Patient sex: F
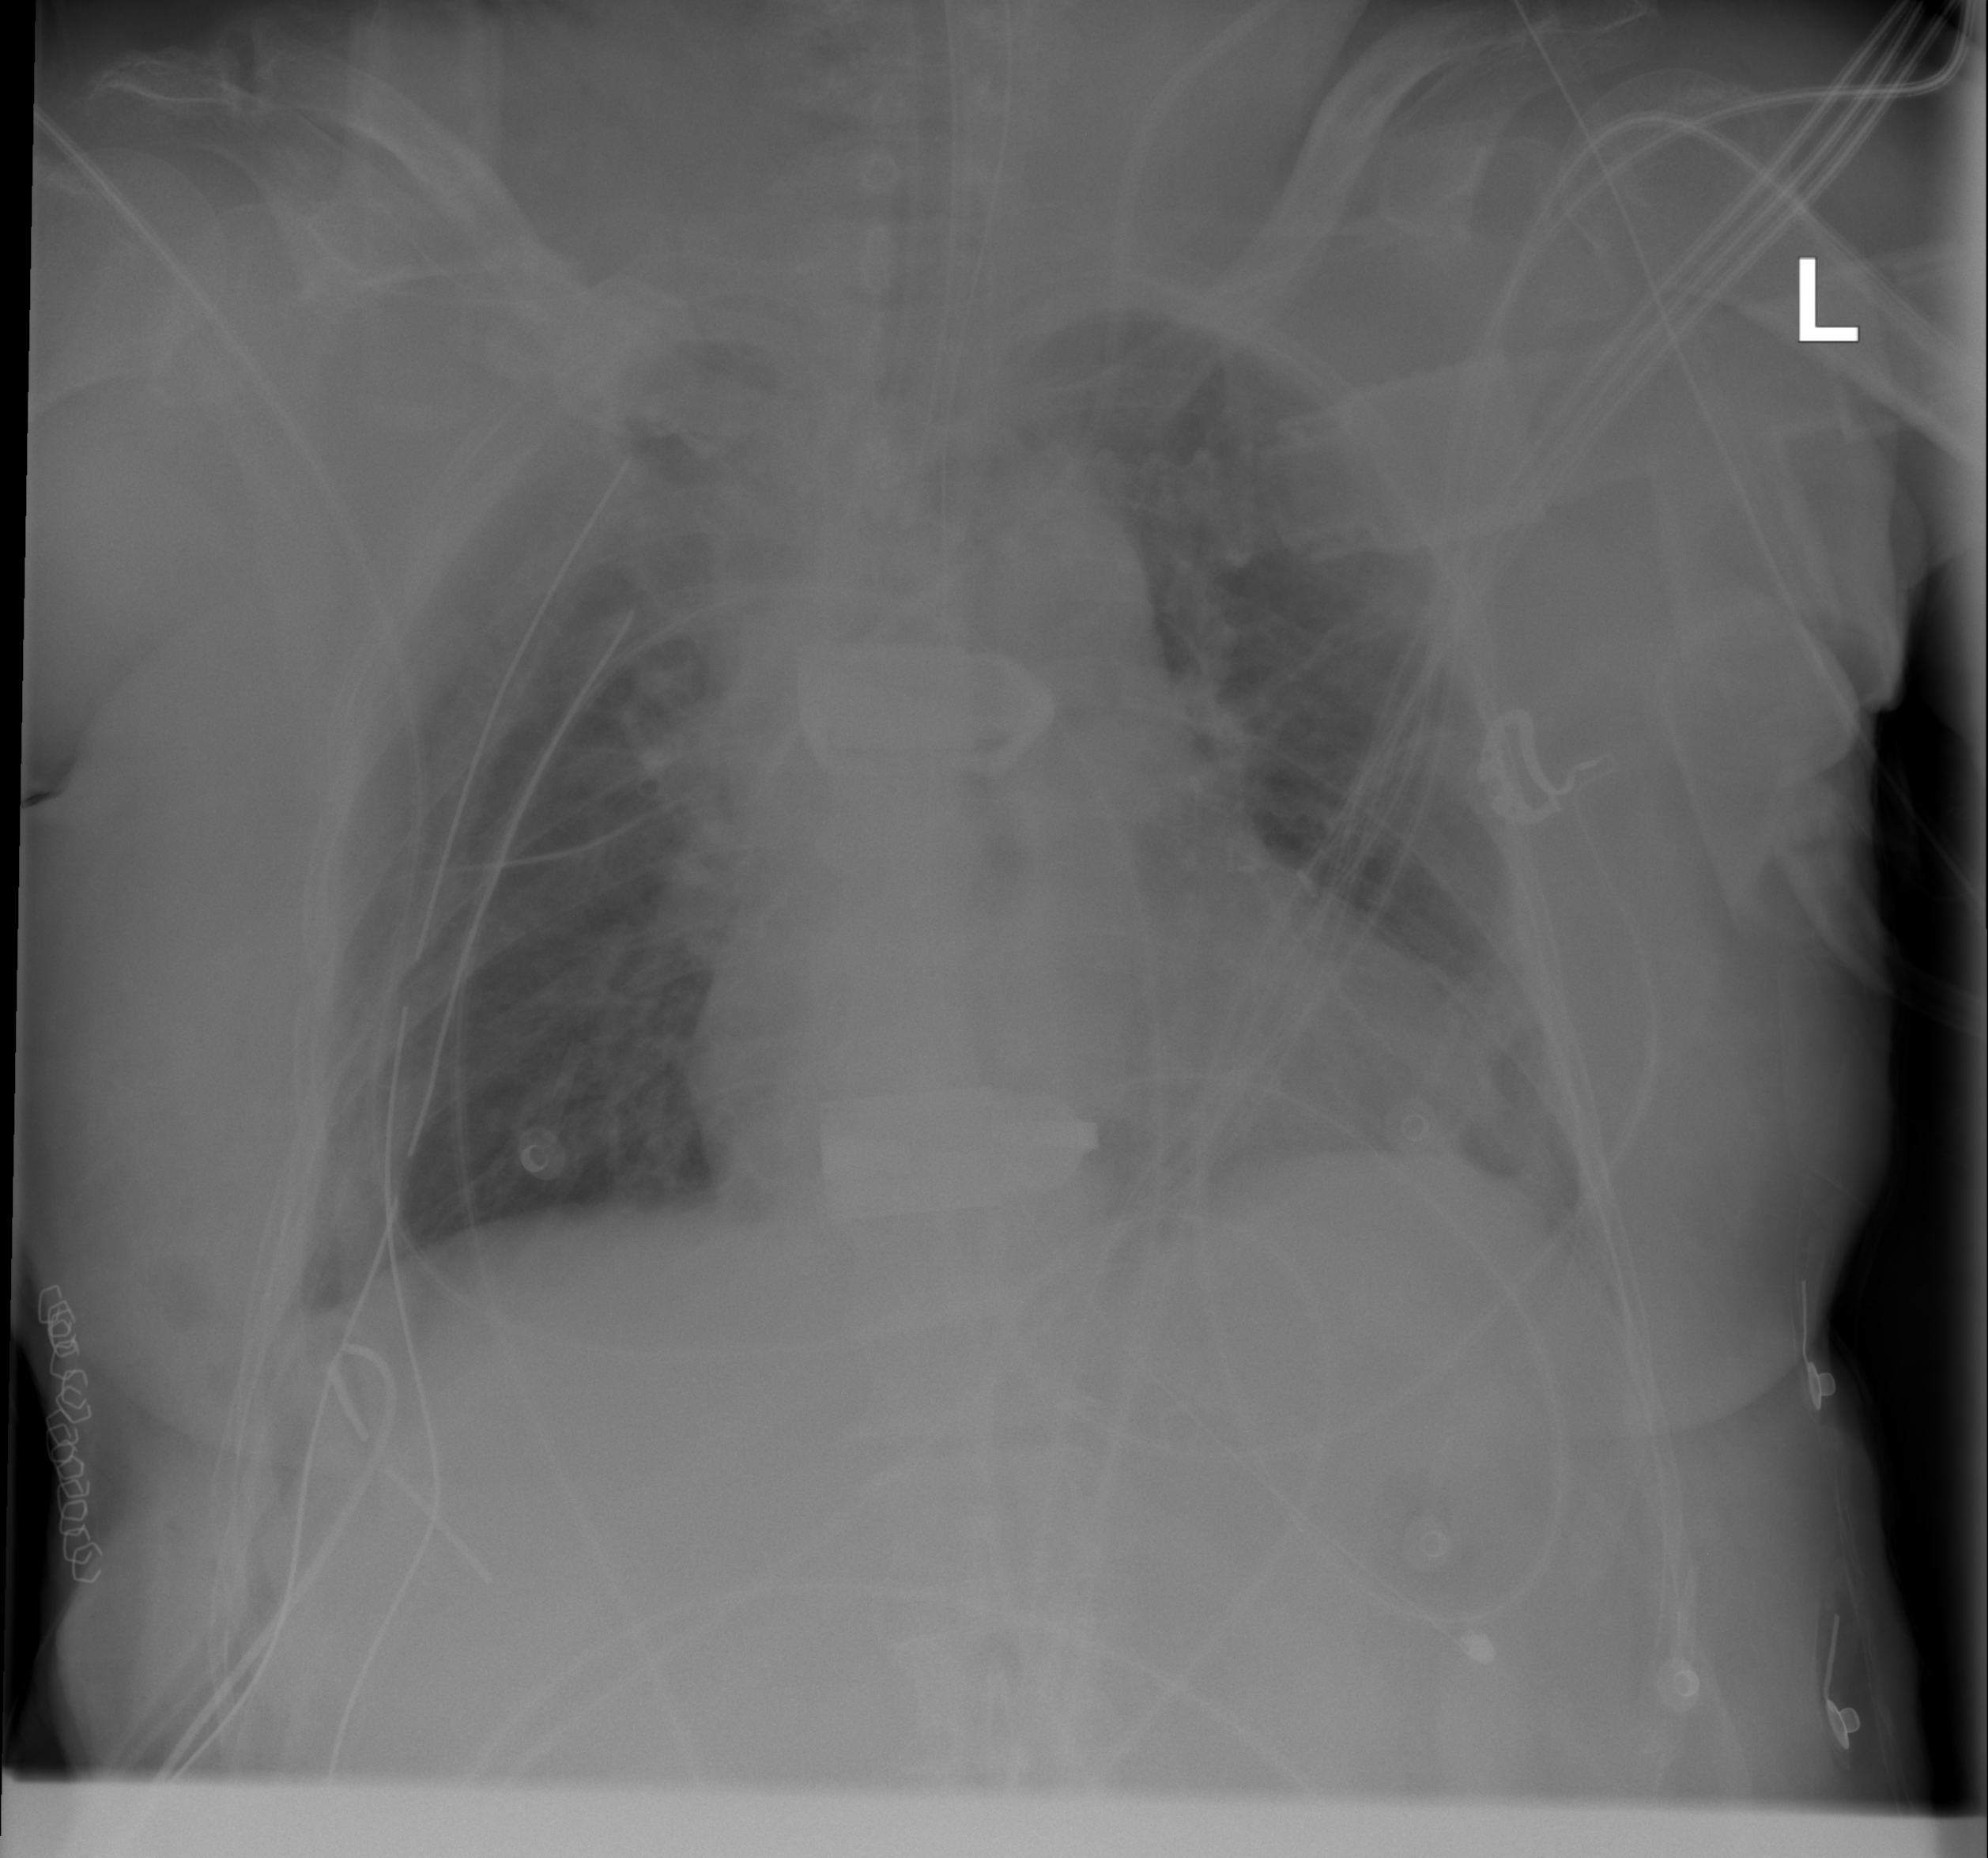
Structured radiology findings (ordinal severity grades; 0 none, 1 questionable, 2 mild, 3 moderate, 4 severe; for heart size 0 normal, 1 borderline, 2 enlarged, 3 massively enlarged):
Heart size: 2
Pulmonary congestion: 0
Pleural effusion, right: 0
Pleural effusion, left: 0
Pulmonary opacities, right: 0
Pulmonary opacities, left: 0
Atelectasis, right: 2
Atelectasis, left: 0